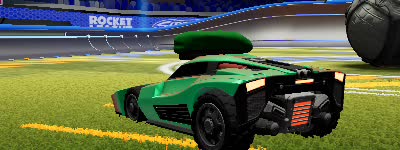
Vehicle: breakout